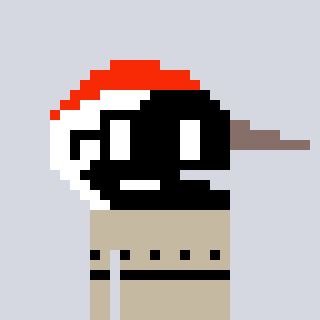
a pixel art character with square black glasses, a crane-shaped head and a bege-colored body on a cool background